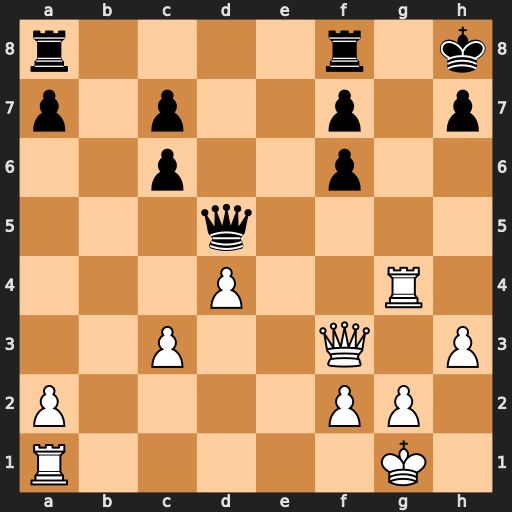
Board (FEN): r4r1k/p1p2p1p/2p2p2/3q4/3P2R1/2P2Q1P/P4PP1/R5K1
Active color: w
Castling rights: -
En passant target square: -
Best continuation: Qxf6#